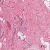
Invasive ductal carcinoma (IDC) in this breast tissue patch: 0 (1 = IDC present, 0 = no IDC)